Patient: sex M, age 80
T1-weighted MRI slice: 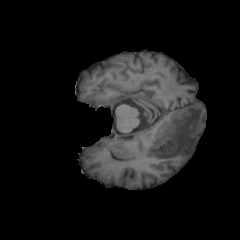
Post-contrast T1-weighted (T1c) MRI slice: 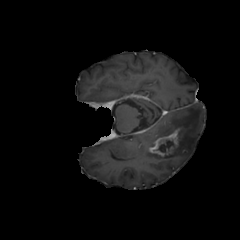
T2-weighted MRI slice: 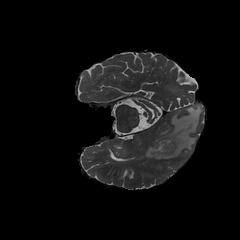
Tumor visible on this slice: yes
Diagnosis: Glioblastoma, IDH-wildtype
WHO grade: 4